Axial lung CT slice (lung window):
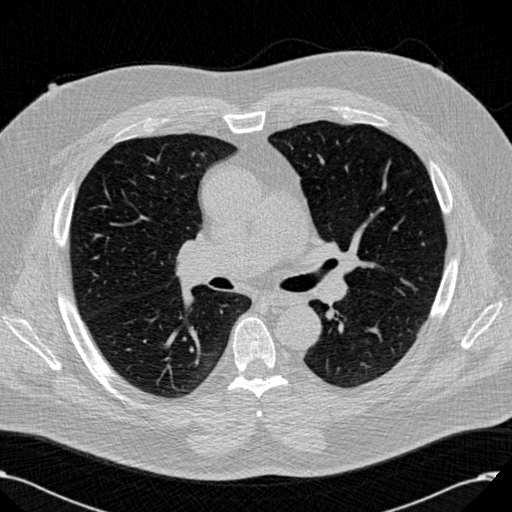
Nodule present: no